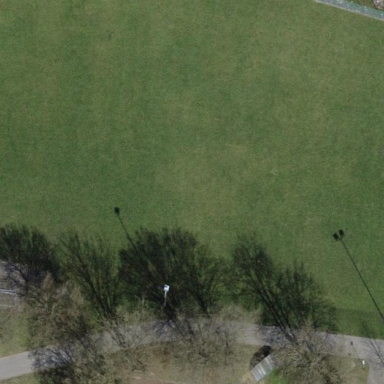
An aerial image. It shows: Soccer pitch with grass surface for leisure land.